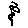
Label: flower